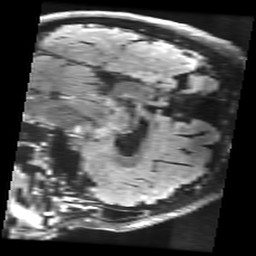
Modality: FLAIR
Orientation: sagittal
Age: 66
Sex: female
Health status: healthy
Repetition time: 12 s
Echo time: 0.09782 s